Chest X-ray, PA view. Patient: 70 years old, sex M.
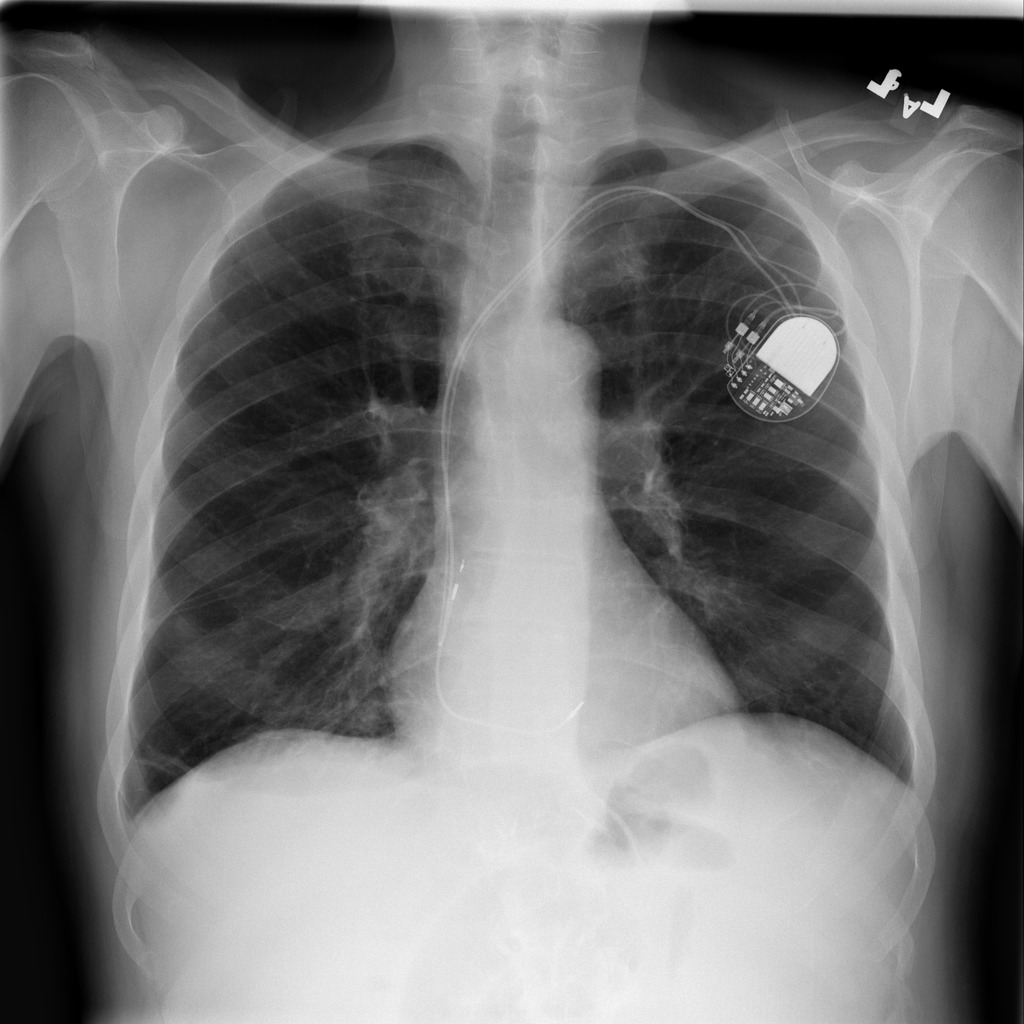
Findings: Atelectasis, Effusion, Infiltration